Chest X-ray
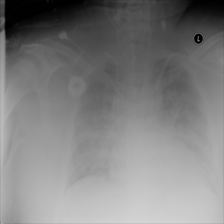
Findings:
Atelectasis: negative
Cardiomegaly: negative
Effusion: negative
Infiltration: negative
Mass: negative
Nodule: negative
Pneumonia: negative
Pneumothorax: negative
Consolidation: negative
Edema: positive
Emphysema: negative
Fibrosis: negative
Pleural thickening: negative
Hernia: negative